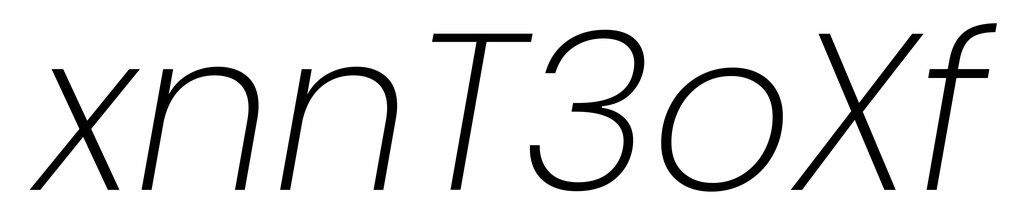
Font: Poppins-ExtraLightItalic